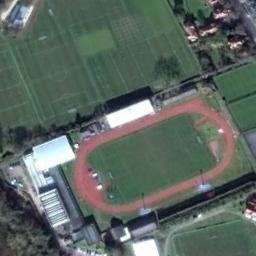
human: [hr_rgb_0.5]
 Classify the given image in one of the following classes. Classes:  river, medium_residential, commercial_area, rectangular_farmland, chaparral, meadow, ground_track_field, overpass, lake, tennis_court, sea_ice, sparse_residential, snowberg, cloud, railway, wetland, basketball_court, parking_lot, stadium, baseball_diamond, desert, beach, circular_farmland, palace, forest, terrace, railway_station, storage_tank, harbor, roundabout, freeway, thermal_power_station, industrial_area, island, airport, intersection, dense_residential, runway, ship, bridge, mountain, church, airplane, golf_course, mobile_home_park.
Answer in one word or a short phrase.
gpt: ground_track_field